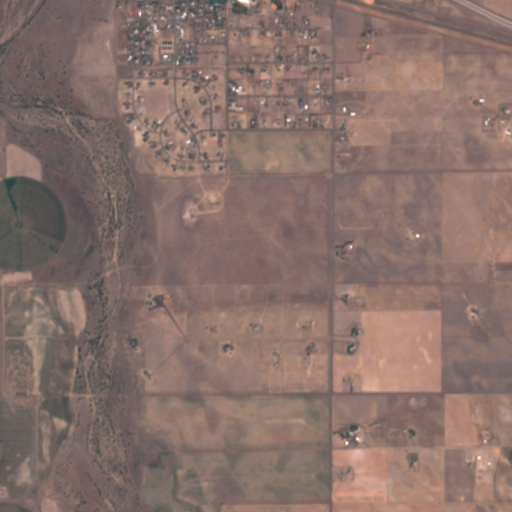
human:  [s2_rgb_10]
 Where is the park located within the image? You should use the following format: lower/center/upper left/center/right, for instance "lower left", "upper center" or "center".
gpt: The park is located in the upper center of the image.
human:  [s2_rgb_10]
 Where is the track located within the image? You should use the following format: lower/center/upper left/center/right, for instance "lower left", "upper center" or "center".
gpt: The track is located in the upper center of the image.
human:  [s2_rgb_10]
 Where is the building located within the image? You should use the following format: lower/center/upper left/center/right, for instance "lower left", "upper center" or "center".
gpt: The building is located in the upper center of the image.
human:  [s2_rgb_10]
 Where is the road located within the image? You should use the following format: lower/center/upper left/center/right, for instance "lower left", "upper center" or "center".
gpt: There is no road in the image.